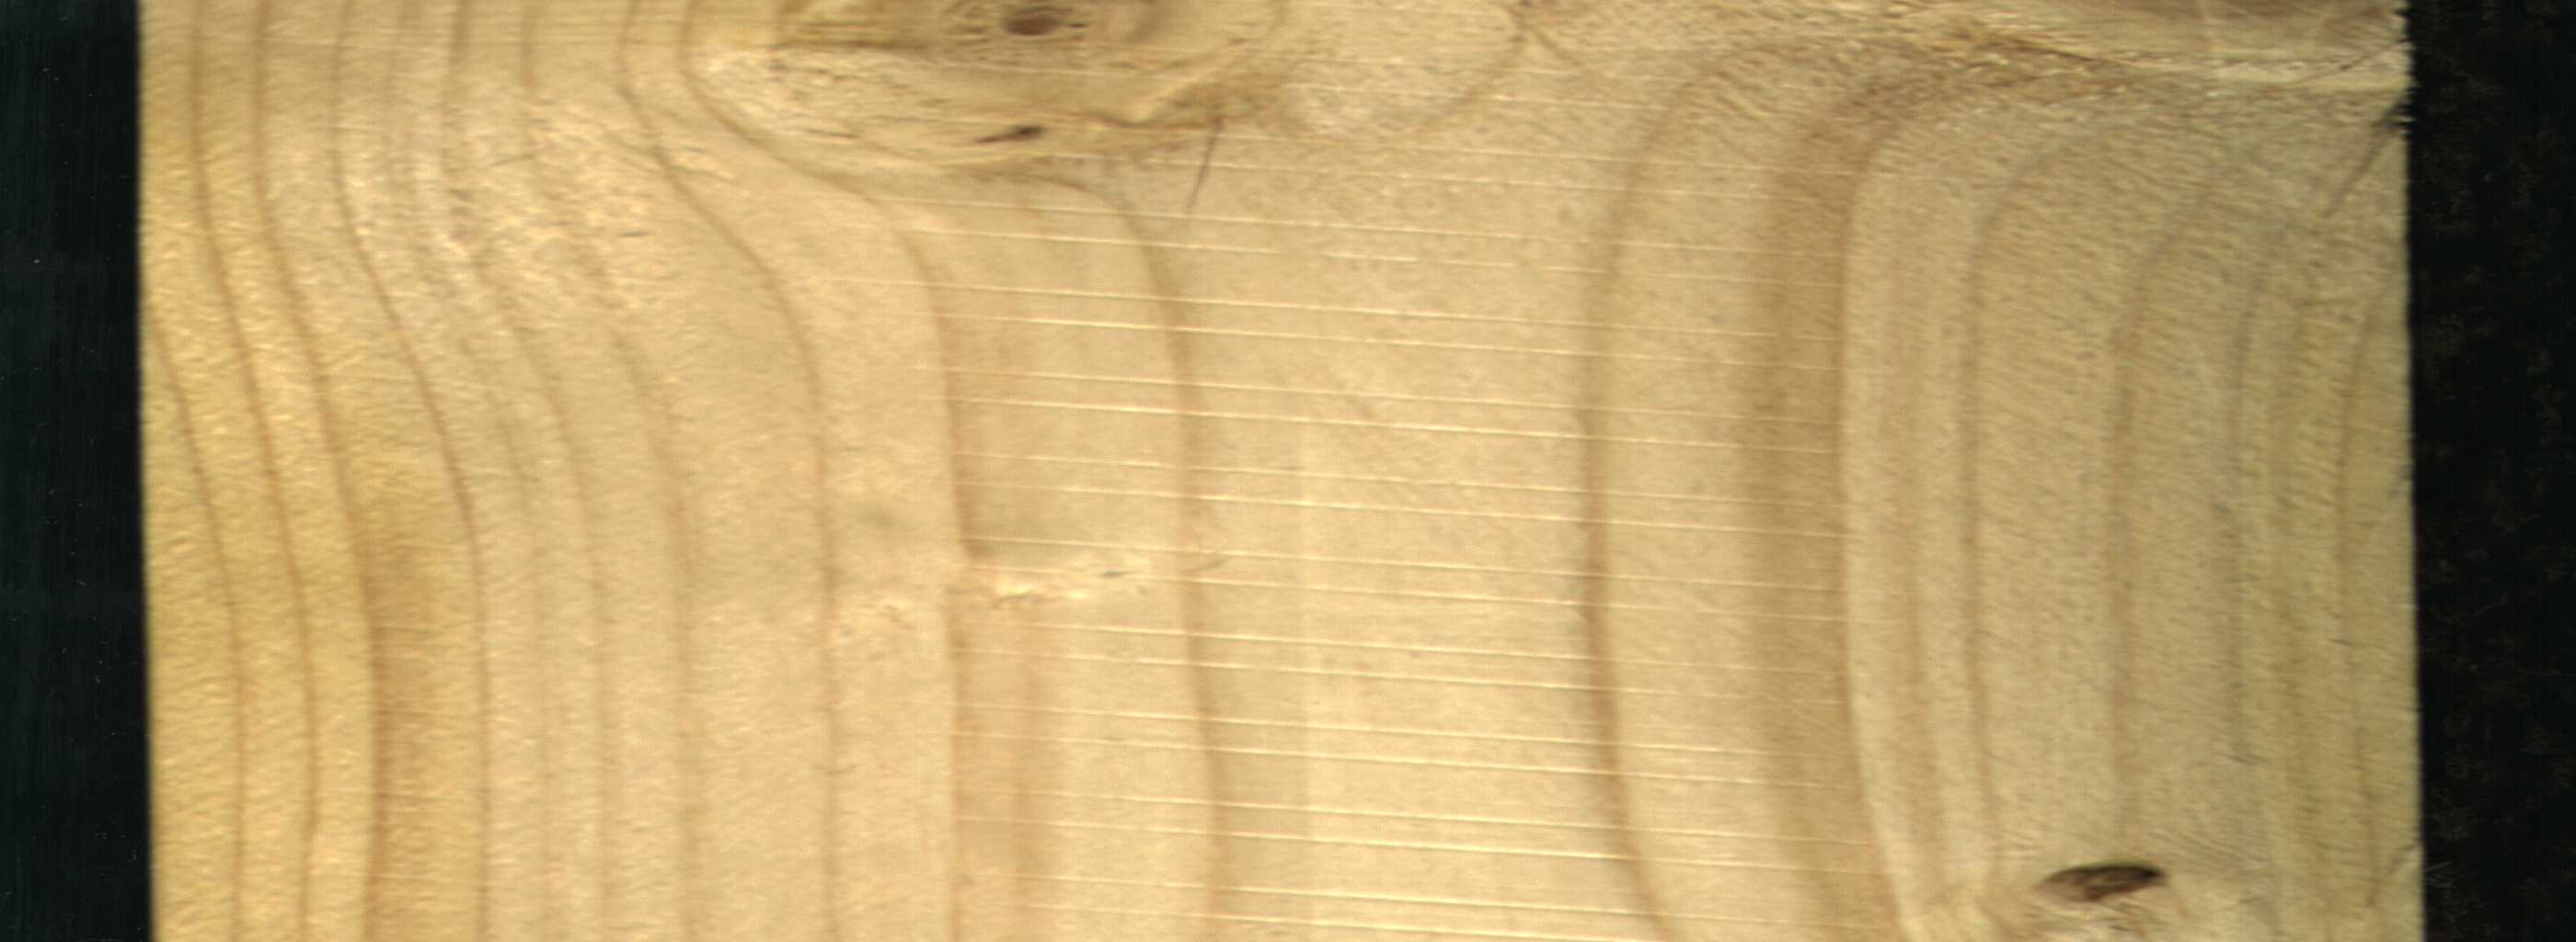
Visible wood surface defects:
Live_Knot
Live_Knot
Live_Knot